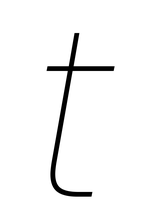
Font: Poppins-ThinItalic